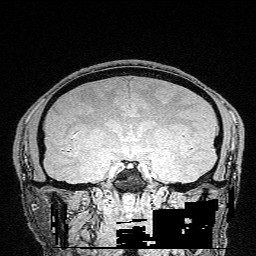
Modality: FLASH
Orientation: sagittal
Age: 31
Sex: male